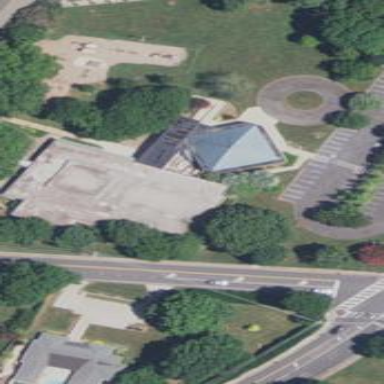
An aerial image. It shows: Beautiful church building.